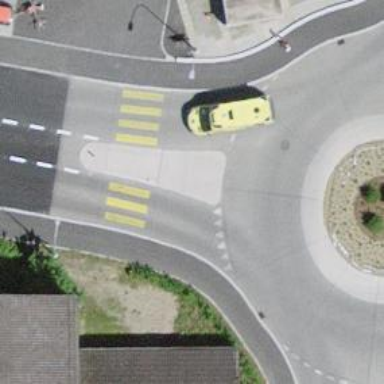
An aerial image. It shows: Marked road crossing with pedestrian island.